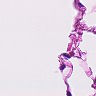
Metastatic tissue present: no